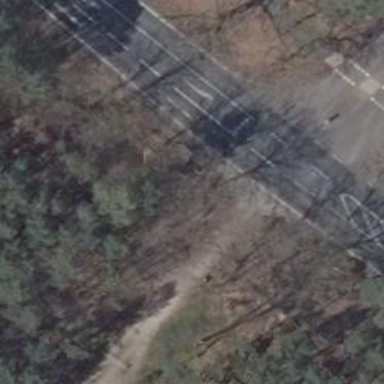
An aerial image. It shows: Emergency access point on the road.